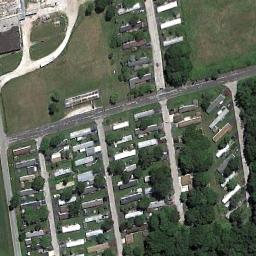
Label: mobile_home_park